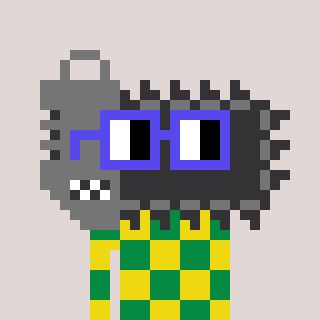
a pixel art character with square blue glasses, a chainsaw-shaped head and a yellow-colored body on a warm background